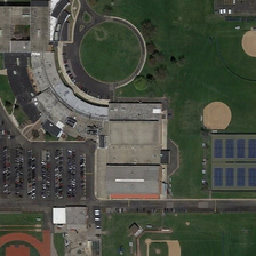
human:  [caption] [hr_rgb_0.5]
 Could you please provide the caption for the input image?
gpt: The school here has a sports course and parking lot.

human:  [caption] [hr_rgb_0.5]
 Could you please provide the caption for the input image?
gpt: the arc shaped building is close to a circular grassland .

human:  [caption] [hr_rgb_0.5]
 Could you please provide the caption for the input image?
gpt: The schools here have sports grounds and parking lots.

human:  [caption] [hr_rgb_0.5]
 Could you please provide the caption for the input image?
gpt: a parking lot full of cars and three baseballfield and several tennnis courts sit in this campus .

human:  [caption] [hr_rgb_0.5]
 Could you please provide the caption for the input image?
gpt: several buildings with a parking lot is in a school with three baseball fields and ten tennis courts .